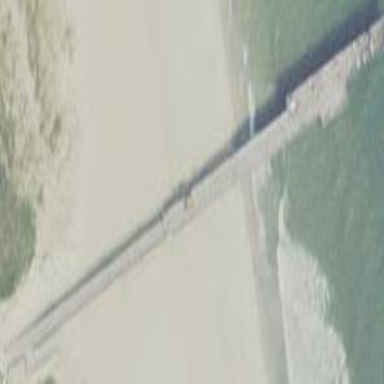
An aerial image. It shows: Man-made pier.